Question: I'm developing a library and i have a faced an issue when overriding the return type as a List of sub elements.
Initially its looked like this,
'''
Class Student {
}
public interface A {
public Student isCurrentStudent(String name);
public List<Student> getStudentList();
}
public interface B extends A {
public List<Student> getColleges();
public Student getBestFriend();
}
'''
Then i wanted to introduce SeniorStudent class and APIs for access SeniourStudent, so i came up with follows,
'''
Class SeniorStudent extends Student{
}
public interface C extends A {
public SeniorStudent isCurrentStudent(String name);
public List<SeniorStudent> getStudentList();
public void addStudent(Attributes s);
}
public interface D extends B,C {
public List<SeniorStudent> getColleges();
public Student getBestFriend();
}
'''
Problem starts with interface C and D. Since java supports for covariant return types, first method of C doesn't give an error. But when the return type is "List", it make's the trouble. So I have changed above interfaces to use generics.
'''
public interface A <T extends Student> {
public Student isCurrentStudent(String name);
public List<T> getStudentList();
}
public interface B<T extends Student> extends A<T> {
public List<T> getColleges();
public Student getBestFriend();
}
public interface C extends A<SeniorStudent> {
public SeniorStudent isCurrentStudent(String name);
public List<SeniorStudent> getStudentList();
public void addStudent(Attributes s);
}
public interface D extends B<SeniorStudent>,C {
public List<SeniorStudent> getColleges();
public SeniorStudent getBestFriend();
}
'''
I believe this design can be improved, such that implementor of class B can be restricted to use Student class only.
What ultimately I wanted to have is, to provide clean API which can be used like this,
'''
B bObject = getBObject();
List<Student> studentList = bObject.getColleges();
D dObject = getDObject();
List<SeniourStudent> seniorStudentList = dObject.getColleges();
'''
The whole problem would be solved if there is a way to override the return type when it is a List of sub elements.
Since my actual code is much larger, I have used simple example here to describe the problem. Hope its clear enough.
---
Introducing a BS super type for B would solve the problem. But is it the cleaner way?

'''
public interface A <T extends Student> {
public Student isCurrentStudent(String name);
public List<T> getStudentList();
}
public interface BS<T extends Student> extends A<T> {
public List<T> getColleges();
public Student getBestFriend();
}
public interface B extends BS<Student> {
public List<Student> getColleges();
public Student getBestFriend();
}
public interface C extends A<SeniorStudent> {
public SeniorStudent isCurrentStudent(String name);
public List<SeniorStudent> getStudentList();
public void addStudent(Attributes s);
}
public interface D extends BS<SeniorStudent>,C {
public List<SeniorStudent> getColleges();
public SeniorStudent getBestFriend();
}
'''
Thanks,
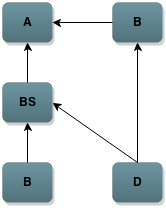
Answer: As Plinio Pantaleao said (or actually, to say) in the comment, you can define the interface to return a 'List<? extends Student>'
'''
import java.util.List;
class Attributes {}
class Student { }
interface A {
Student isCurrentStudent(String name);
List<? extends Student> getStudentList();
}
interface B extends A {
List<? extends Student> getColleges();
}
class SeniorStudent extends Student{ }
interface C extends A {
@Override
SeniorStudent isCurrentStudent(String name);
@Override
List<SeniorStudent> getStudentList();
void addStudent(Attributes s);
}
interface D extends B,C {
@Override
List<SeniorStudent> getColleges();
}
public class CovariantList
{
public static void main(String[] args)
{
B b = null;
List<? extends Student> collegesB = b.getColleges();
D d = null;
List<SeniorStudent> collegesD = d.getColleges();
}
}
'''
If you only know the most "basic" interface (B, in this case) you can only obtain a 'List<? extends Student>'. If you know the particular type (as in D), you can obtain the covariant type 'List<SeniorStudent>'.
---
Update based on the comments and the edited question:
The requirement that the API may be used as in the edited section of the main question could probably be achieved with something like this:
'''
import java.util.List;
public class StudentsReturnTypesTest
{
public static void main(String[] args)
{
B bObject = getBObject();
List<Student> studentList = bObject.getColleges();
D dObject = getDObject();
List<SeniorStudent> seniorStudentList = dObject.getColleges();
}
private static D getDObject() { return null; }
private static B getBObject() { return null; }
}
interface A<T extends Student> {
public Student isCurrentStudent(String name);
public List<T> getStudentList();
}
interface AS extends A<Student> { }
interface B extends AS {
public List<Student> getColleges();
}
interface C extends A<SeniorStudent> {
public SeniorStudent isCurrentStudent(String name);
public List<SeniorStudent> getStudentList();
public void addStudent(Attributes s);
}
interface D extends C /* B Not possible, see below */ {
public List<SeniorStudent> getColleges();
}
interface Attributes {}
interface Student {}
interface SeniorStudent extends Student {}
'''
in one of the comments, you mentioned
This will be difficult. You basically have the problem that the method 'getColleagues()' will then be inherited with different return types: Once with 'List<Student>' and once with 'List<SeniorStudent>'. It's simply not type-safe to do this.
At the moment, the only method that is defined in interface B is 'getColleagues()'. And since this method (with a different return type) is already inherited from interface C, I assume that the intention to "..." referred to methods that are currently not contained in the example code that you posted.
A solution for this could possibly be to extract that the "methods from B" into a dedicated interface. The key point here is to avoid inheriting a method with different return types. This could possibly be achieved like in this example, where the respective methods are summarized in an interface with the beautiful name 'AdditionalMethodsThatHaveBeenInB' ...
'''
import java.util.List;
public class StudentsReturnTypesTest
{
public static void main(String[] args)
{
B bObject = getBObject();
List<Student> studentList = bObject.getColleges();
bObject.methodThatWasInB();
D dObject = getDObject();
List<SeniorStudent> seniorStudentList = dObject.getColleges();
dObject.methodThatWasInB();
}
private static D getDObject() { return null; }
private static B getBObject() { return null; }
}
interface A<T extends Student> {
public Student isCurrentStudent(String name);
public List<T> getStudentList();
}
interface AS extends A<Student> { }
interface B extends AS, AdditionalMethodsThatHaveBeenInB {
public List<Student> getColleges();
}
interface AdditionalMethodsThatHaveBeenInB {
void methodThatWasInB();
}
interface C extends A<SeniorStudent> {
public SeniorStudent isCurrentStudent(String name);
public List<SeniorStudent> getStudentList();
public void addStudent(Attributes s);
}
interface D extends C, AdditionalMethodsThatHaveBeenInB {
public List<SeniorStudent> getColleges();
}
interface Attributes {}
interface Student {}
interface SeniorStudent extends Student {}
'''
Of course, it's hard to tell whether this is also possible in your code, but maybe a similar approach is applicable there.